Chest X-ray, AP view. Patient: 26 years old, sex F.
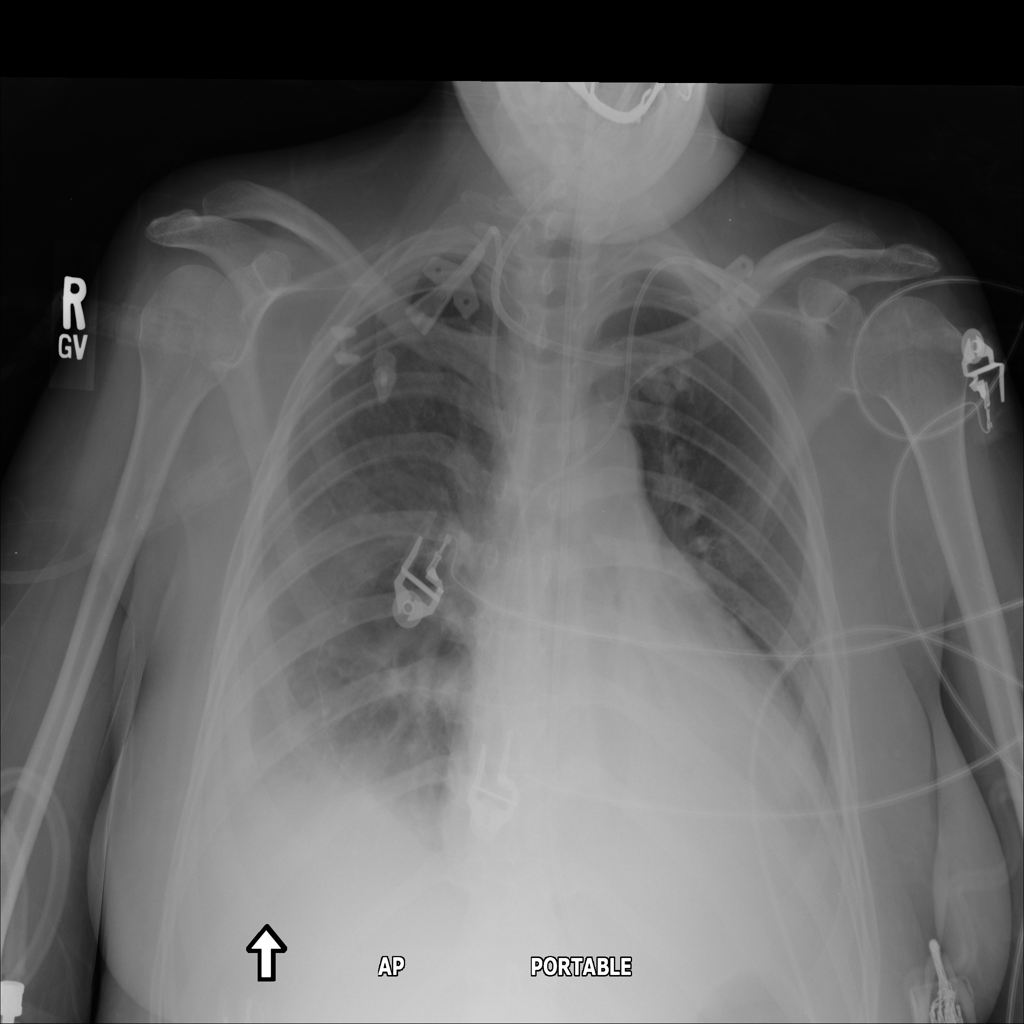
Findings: Cardiomegaly, Effusion